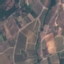
Label: PermanentCrop